Question: New tiles are not being loaded on drag and release. Instead just the blank background is shown.
Zoom in or out load a new map.
I'm loading the current release: <URL>
'''
<style type="text/css"> .single_map_canvas img { max-width: none; } </style>
<div class="single_map_canvas" id="single_map" style="height: 225px; width: 450px;"></div>
<script type="text/javascript">
function initialize() {
var singleLatlng = new google.maps.LatLng(37.5364,-<PHONE>);
var mapOptions = {
zoom: 12,
center: singleLatlng,
draggable: true
}
var map = new google.maps.Map(document.getElementById('single_map'), mapOptions);
var marker = new google.maps.Marker({
position: singleLatlng,
map: map
});
}
google.maps.event.addDomListener(window, 'load', initialize);
</script>
'''
UPDATE: This has to be inside the '<head>' tag.
'''
<style type="text/css"> .single_map_canvas img { max-width: none; } </style>
'''
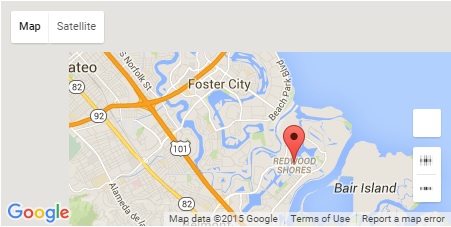
Answer: '''
<!DOCTYPE html>
<html>
<head>
<!-- <title>Simple Map</title>
<meta name="viewport" content="initial-scale=1.0">
<meta charset="utf-8">
<style>
html,
body {
height: 100%;
margin: 0;
padding: 0;
}
</style>
-->
<style type="text/css"> .single_map_canvas img { max-width: none; } </style>
</head>
<body>
<div class="single_map_canvas" id="single_map" style="height: 225px;width:450px;"></div>
<script>
var map;
function initMap() {
var singleLatlng = new google.maps.LatLng(37.5364, -<PHONE>);
map = new google.maps.Map(document.getElementById('single_map'), {
center: singleLatlng,
zoom: 8
});
var marker = new google.maps.Marker({
position: singleLatlng,
map: map
});
}
</script>
<script src="https://maps.googleapis.com/maps/api/js?callback=initMap" async defer></script>
</body>
</html>
'''
hope this helps